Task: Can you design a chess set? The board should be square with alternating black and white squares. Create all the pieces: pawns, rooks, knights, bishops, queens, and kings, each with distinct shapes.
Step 5276:
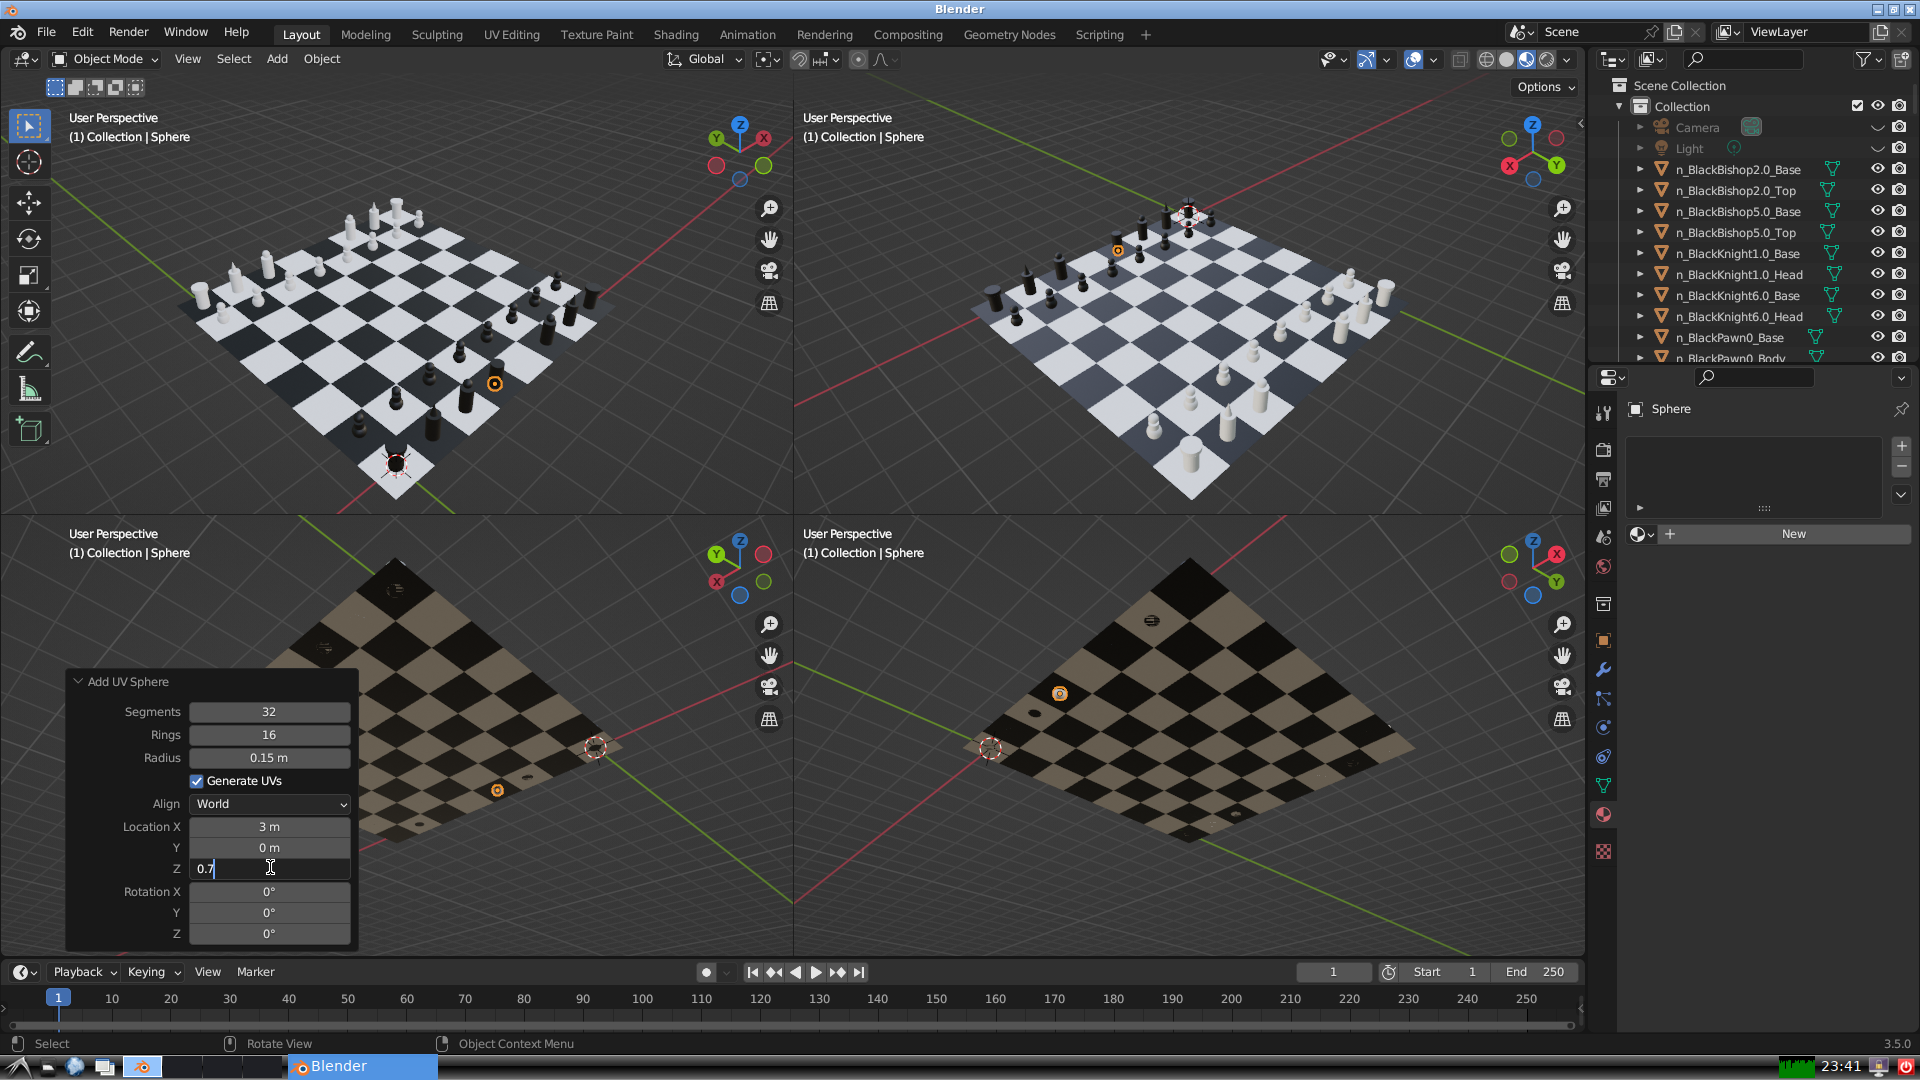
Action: {"key_press": ['Return']}